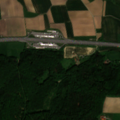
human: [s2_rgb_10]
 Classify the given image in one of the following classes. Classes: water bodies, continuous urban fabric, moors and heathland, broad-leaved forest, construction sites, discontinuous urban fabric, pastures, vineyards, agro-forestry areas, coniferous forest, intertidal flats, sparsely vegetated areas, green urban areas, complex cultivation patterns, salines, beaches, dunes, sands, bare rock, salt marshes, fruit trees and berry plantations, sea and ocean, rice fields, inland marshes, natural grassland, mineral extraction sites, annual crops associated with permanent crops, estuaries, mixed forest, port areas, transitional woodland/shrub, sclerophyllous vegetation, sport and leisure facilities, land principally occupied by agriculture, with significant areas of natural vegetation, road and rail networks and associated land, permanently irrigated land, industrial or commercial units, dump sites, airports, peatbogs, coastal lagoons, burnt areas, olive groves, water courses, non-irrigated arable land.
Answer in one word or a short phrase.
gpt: non-irrigated arable land, broad-leaved forest, mixed forest